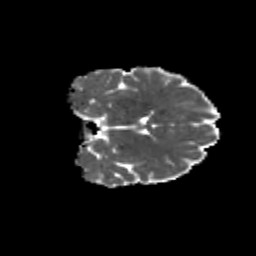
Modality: MD
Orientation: coronal
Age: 12
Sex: female
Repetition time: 9.5 s
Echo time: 0.089 s